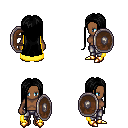
a pixel art fantasy rpg character, female body template, human, dark skin, yellow cape, metal pants, black extra-long hairstyle, gold boots, shield, four views (front, back, left, right), 2x2 character sprite sheet, small pixel art, hard edges, no anti-aliasing